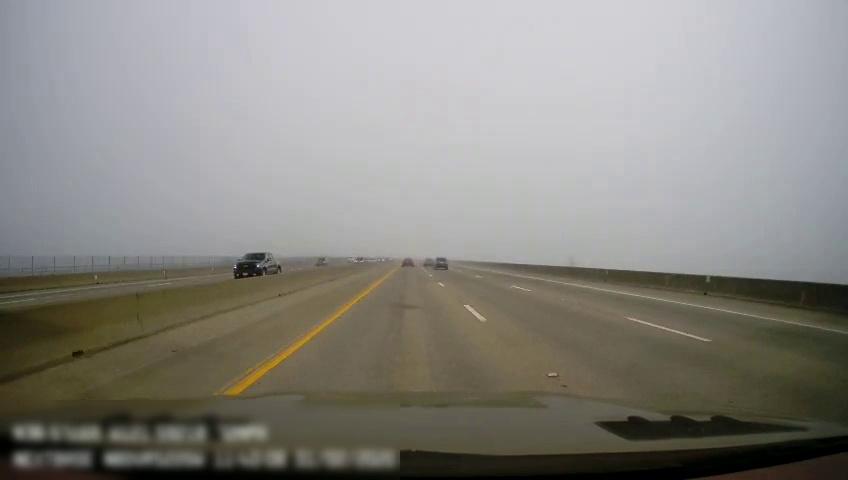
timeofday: Day
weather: Cloudy
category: Drivable Space
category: Drivable Space
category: Vehicles | Car
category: Vehicles | Car
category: Vehicles | Car
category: Vehicles | Car
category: Vehicles | Car
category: Vehicles | Car
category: Lanes | Current Lane
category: Lanes | Current Lane
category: Lanes | Alternate Lane
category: Lanes | Alternate Lane
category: Lanes | Alternate Lane
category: Lanes | Opposite Lane
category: Lanes | Opposite Lane